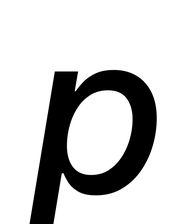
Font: Inter-Italic_Medium_Italic